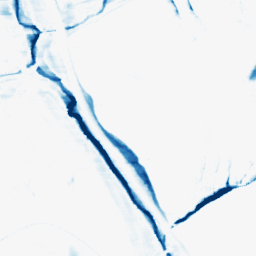
Category: morphological
Decomposition family: morphological_rect
Decomposition parameters: operation: closing
width: 20
height: 3
Upsampling method: bilinear
Upsampling parameters: scale: 2
Upsampling scale: 2